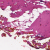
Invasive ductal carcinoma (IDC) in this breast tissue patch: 0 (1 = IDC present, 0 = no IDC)